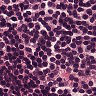
Metastatic tissue present: no